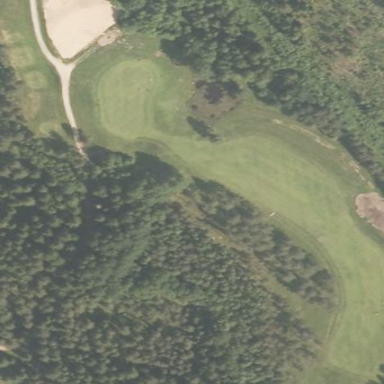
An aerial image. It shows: Golf fairway surrounded by grass.